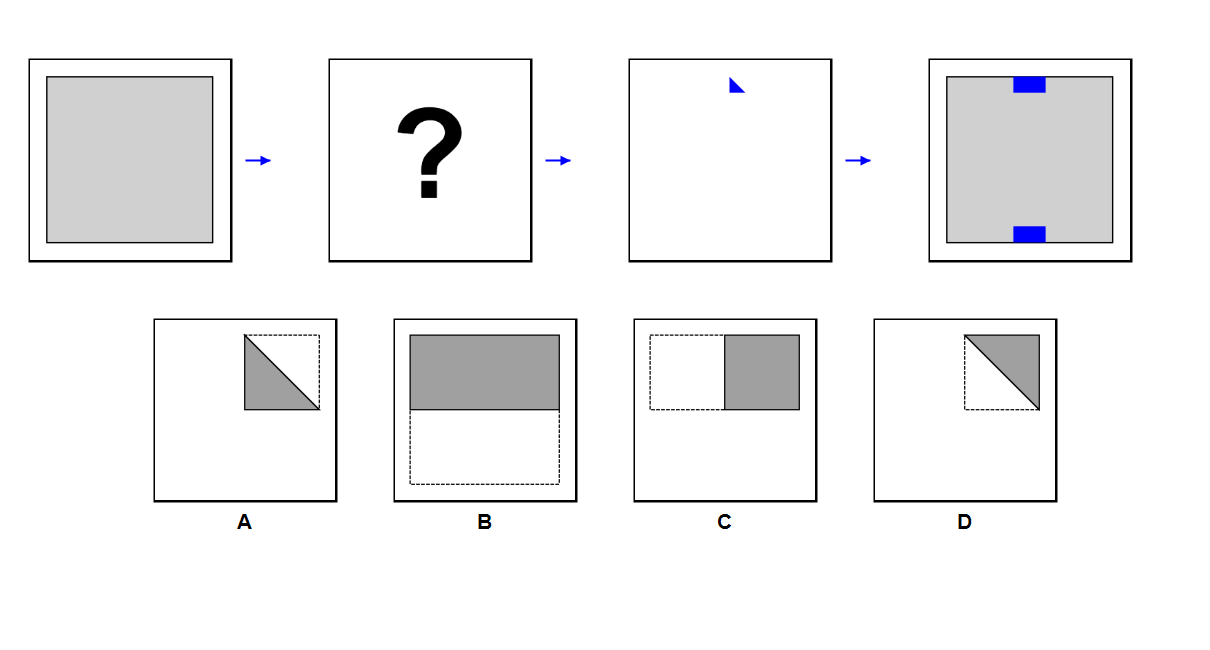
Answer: D